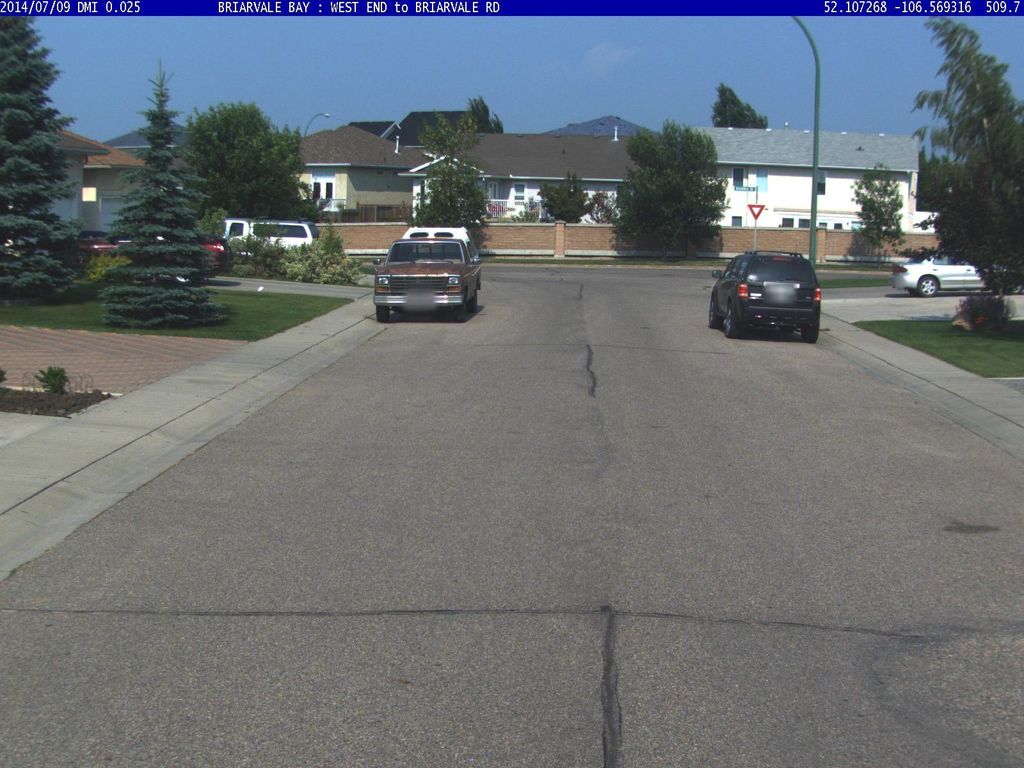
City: saskatoon